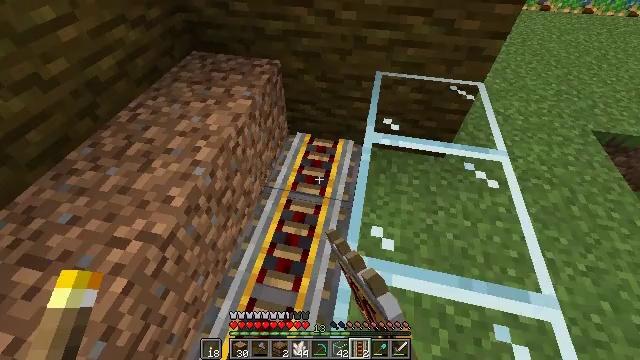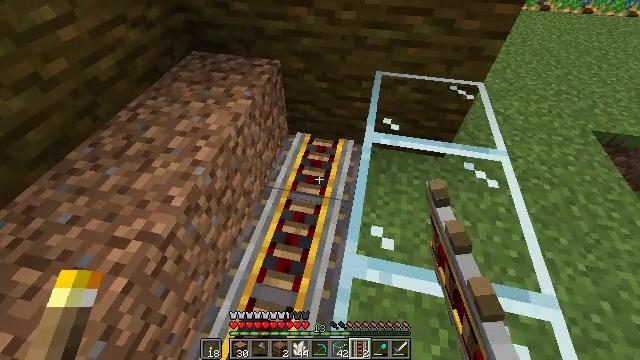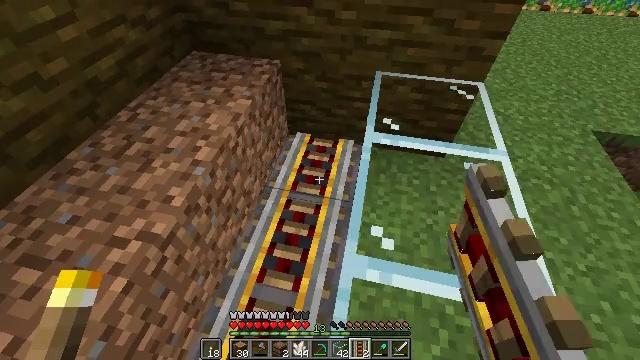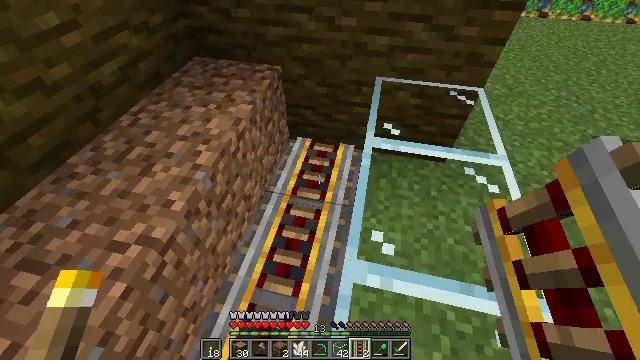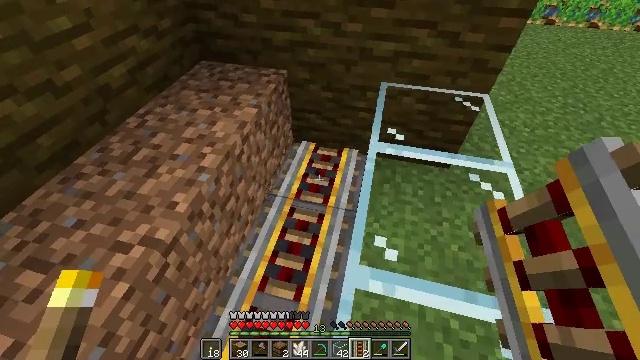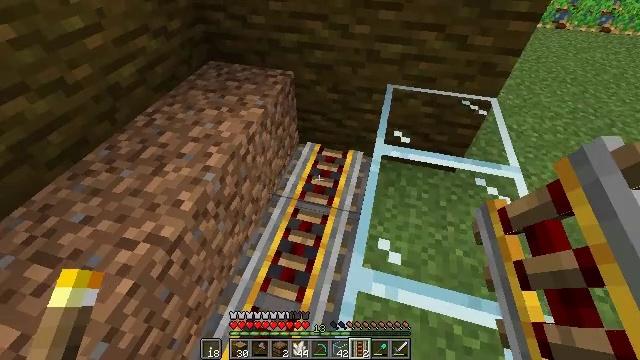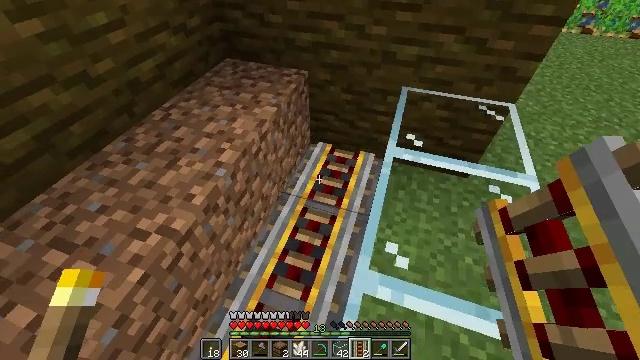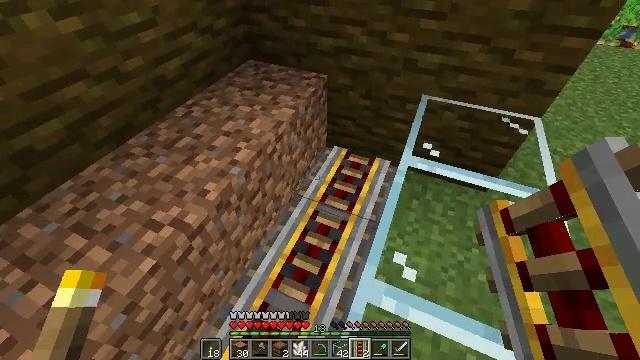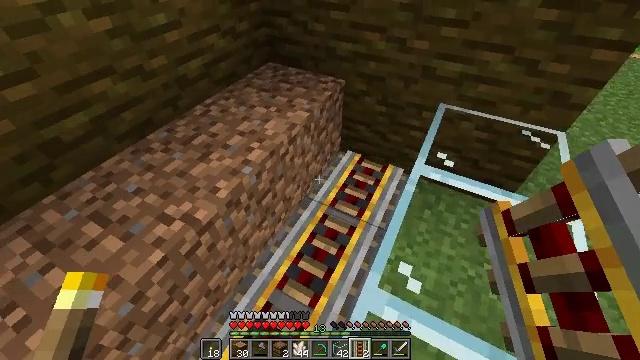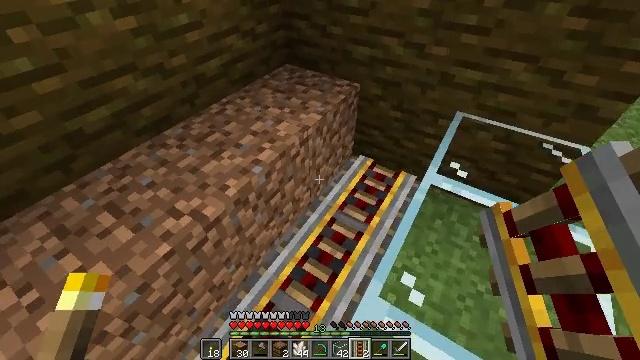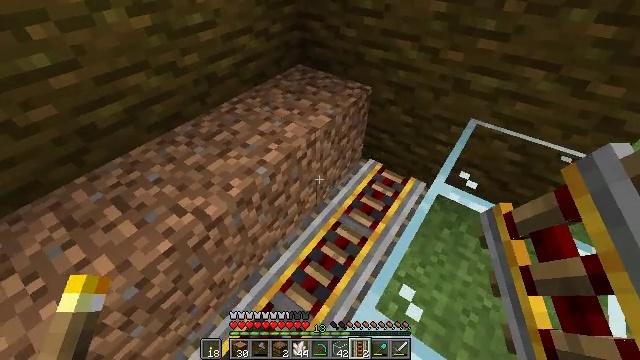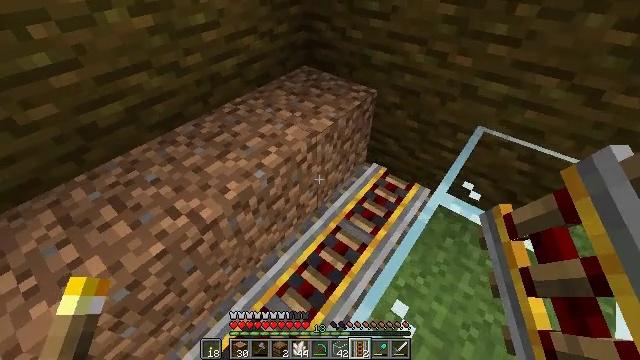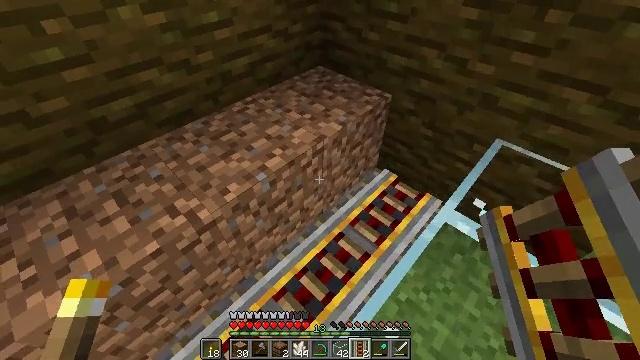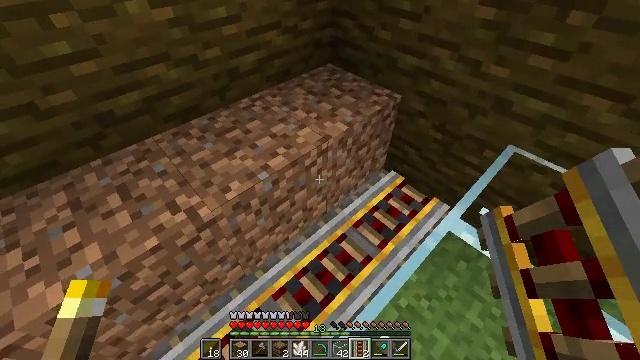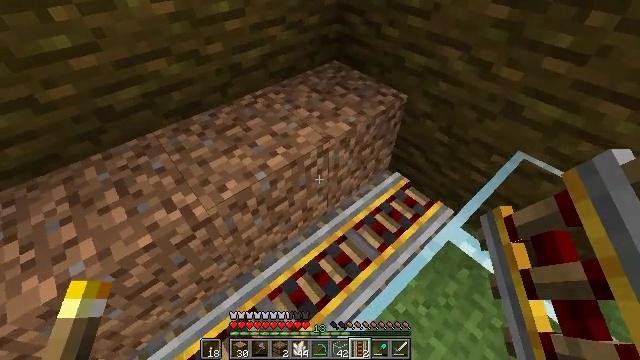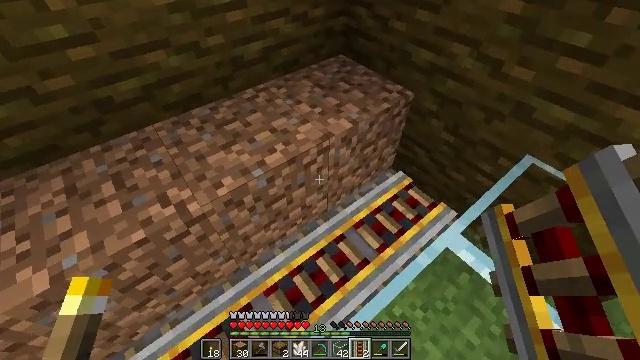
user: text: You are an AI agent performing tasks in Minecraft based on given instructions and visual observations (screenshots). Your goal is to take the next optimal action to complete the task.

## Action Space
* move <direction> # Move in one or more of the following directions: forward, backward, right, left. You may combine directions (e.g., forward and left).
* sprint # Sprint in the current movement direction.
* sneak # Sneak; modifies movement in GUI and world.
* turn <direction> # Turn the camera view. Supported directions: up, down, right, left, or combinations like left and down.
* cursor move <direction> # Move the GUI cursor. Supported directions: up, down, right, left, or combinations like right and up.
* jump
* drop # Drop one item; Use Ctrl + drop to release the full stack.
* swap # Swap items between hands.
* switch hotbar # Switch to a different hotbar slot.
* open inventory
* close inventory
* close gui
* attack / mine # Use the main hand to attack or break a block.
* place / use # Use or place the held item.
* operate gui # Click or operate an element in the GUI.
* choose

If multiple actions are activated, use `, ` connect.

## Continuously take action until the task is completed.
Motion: motion action
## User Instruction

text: Harvest the jungle log from the tree trunk.
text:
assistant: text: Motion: sneak
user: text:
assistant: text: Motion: sneak
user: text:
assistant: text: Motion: sneak, turn up
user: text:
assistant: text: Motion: sneak, turn left
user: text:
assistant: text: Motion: sneak, turn left
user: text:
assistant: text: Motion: sneak, turn left
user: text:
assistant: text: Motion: move right, sneak, turn left
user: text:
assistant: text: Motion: move right, sneak, turn left
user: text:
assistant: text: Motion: move forward and move right, sneak, turn left
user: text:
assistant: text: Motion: move forward and move right, sneak, turn left
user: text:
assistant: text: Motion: move forward and move right, sneak, turn left
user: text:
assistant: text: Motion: move forward and move right, sneak, turn left
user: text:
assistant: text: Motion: move forward and move right, sneak, turn left
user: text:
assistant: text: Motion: move forward and move right, sneak, turn left and down
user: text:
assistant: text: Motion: move forward and move right, turn left and down
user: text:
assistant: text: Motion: move right, turn left and down
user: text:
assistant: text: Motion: turn left
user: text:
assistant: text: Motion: turn left
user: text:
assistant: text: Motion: turn left
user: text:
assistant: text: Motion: turn left
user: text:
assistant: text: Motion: turn left and down
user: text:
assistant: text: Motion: turn left
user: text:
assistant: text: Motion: no_op
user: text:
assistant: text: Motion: no_op
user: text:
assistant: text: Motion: no_op
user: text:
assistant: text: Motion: no_op
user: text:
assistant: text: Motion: sneak
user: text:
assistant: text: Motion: sneak
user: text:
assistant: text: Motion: sneak
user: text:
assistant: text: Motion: no_op